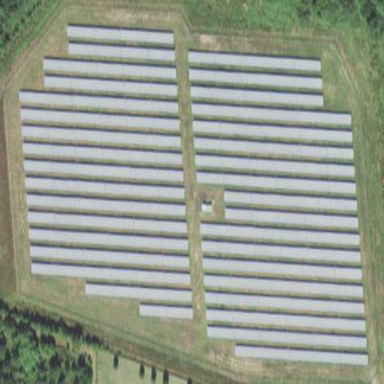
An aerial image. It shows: Solar power plant with photovoltaic technology surrounded by fence.